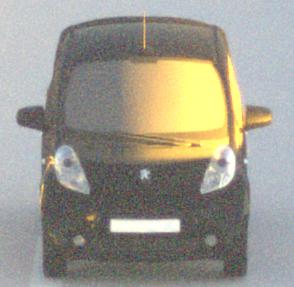
Make: Peugeot
Model: iOn
Detailed model: iOn
Model produced from: 2010/12
Model produced until: 2013/02
Doors: 5
Color: black
Road condition: dry road
Daytime: sunrise or sunset
Contrast: high contrast